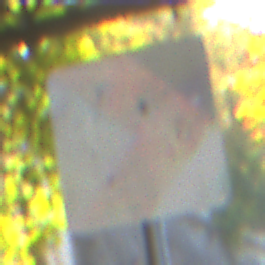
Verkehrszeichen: RichtungstafelnInKurvenKleinLinks
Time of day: Midday
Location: Outdoor (Urban)
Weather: Clear
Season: NotSpecified
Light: Natural